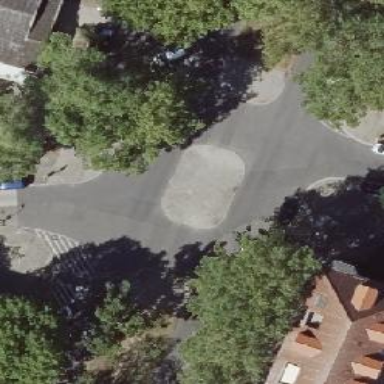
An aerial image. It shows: Tertiary road with asphalt surface. There is parking lane on the right side.